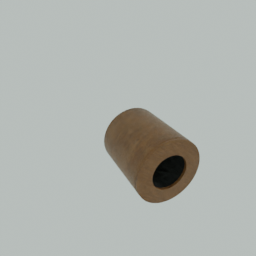
Label: tools